Question: I'm new to Firebase. I'm trying to query the firebase database and display all the child objects of the results in a ListView. I've no errors but nothing is being displayed. It doesn't crash but it doesn't do anything either. Please help me out.
The contents of my database:

Here's my code for data retrieval:
'''
imgbtn.setOnClickListener(new View.OnClickListener() {
@Override
public void onClick(View view) {
key = search.getText().toString().trim();
Firebase newRef = new Firebase("https://stockmanager-142503.firebaseio.com/Items");
Query query = newRef.orderByChild("Idno").equalTo(key);
query.addChildEventListener(new ChildEventListener() {
@Override
public void onChildAdded(DataSnapshot dataSnapshot, String s) {
Map<String,Item> td = (HashMap<String,Item>) dataSnapshot.getValue();
List<Item> valuesToMatch = new ArrayList<Item>(td.values());
myAdapter myadapter=new myAdapter(getActivity(),valuesToMatch);
mlistView.setAdapter(myadapter);
}
@Override
public void onChildChanged(DataSnapshot dataSnapshot, String s) {
}
@Override
public void onChildRemoved(DataSnapshot dataSnapshot) {
}
@Override
public void onChildMoved(DataSnapshot dataSnapshot, String s) {
}
@Override
public void onCancelled(FirebaseError firebaseError) {
AlertDialog.Builder builder = new AlertDialog.Builder(getActivity());
builder.setMessage(firebaseError.getMessage())
.setTitle("Error!")
.setPositiveButton(android.R.string.ok, null);
AlertDialog dialog = builder.create();
dialog.show();
}
});
'''
Here's my adapter class:
'''
public class myAdapter extends BaseAdapter {
private List<Item> items;
private Context mContext;
public myAdapter(Context mContext, List<Item> items) {
this.mContext=mContext;
this.items=items;
}
@Override
public int getCount() {
return 0;
}
@Override
public Object getItem(int i) {
return null;
}
@Override
public long getItemId(int i) {
return 0;
}
@Override
public View getView(int i, View view, ViewGroup viewGroup) {
LinearLayout linearLayout;
Item item=items.get(i);
if (view == null) {
linearLayout = (LinearLayout) LayoutInflater.from(mContext).inflate(R.layout.rowitem, viewGroup, false);
} else {
linearLayout = (LinearLayout)view;
}
TextView text1=(TextView)linearLayout.findViewById(R.id.text1);
TextView text2=(TextView)linearLayout.findViewById(R.id.text2);
TextView text3=(TextView)linearLayout.findViewById(R.id.text3);
TextView text4=(TextView)linearLayout.findViewById(R.id.text4);
TextView text5=(TextView)linearLayout.findViewById(R.id.text5);
text1.setText(item.getIdno());
text2.setText(item.getName());
text3.setText(item.getBrand());
text4.setText(item.getCost());
text5.setText(item.getDate());
return null;
}
}
'''
Here is the item class:
'''
public class Item {
private String Type;
private String Name;
private String Brand;
private String Cost;
private String Date;
private String Store;
private String Idno;
public String getName() {
return Name;
}
public String getIdno() {
return Idno;
}
public String getCost() {
return Cost;
}
public void setDate(String date) {
Date = date;
}
public String getBrand() {
return Brand;
}
public String getStore() {
return Store;
}
public String getType() {
return Type;
}
public String getDate() {
return Date;
}
}
'''
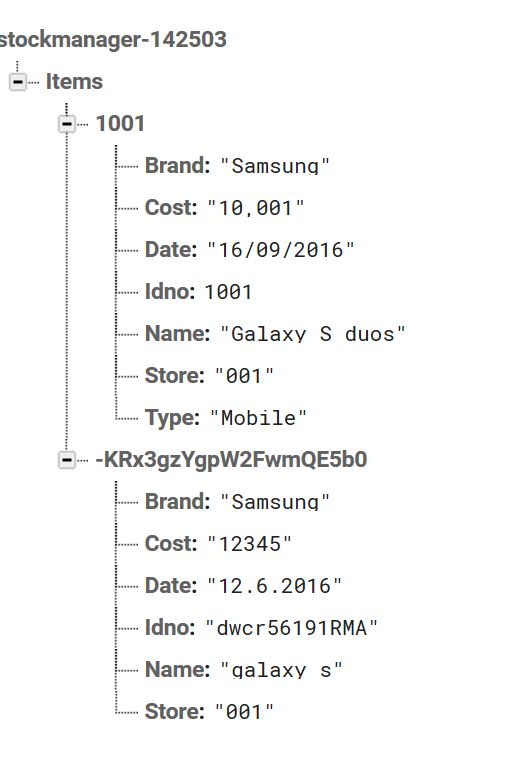
Answer: I fixed it myself. Apparently, the query returned a list of objects and hence I replaced the Hashmap with a for loop to getchildren and add them to a List. But my listview simply wouldn't display the retreived data. Finally, I used the firebase UI List Adpater given below and that fixed it. Thanks everyone!
'''
imgbtn.setOnClickListener(new View.OnClickListener() {
@Override
public void onClick(View view) {
key = scanContent;
Query q = dbRef.orderByChild("idno").equalTo(key);
FirebaseListAdapter<Item> adapter =new FirebaseListAdapter<Item>(getActivity(),Item.class,R.layout.rowitem,q) {
@Override
protected void populateView(View v, Item item, int position) {
TextView text1=(TextView)v.findViewById(R.id.text1);
TextView text2=(TextView)v.findViewById(R.id.text2);
TextView text3=(TextView)v.findViewById(R.id.text3);
TextView text4=(TextView)v.findViewById(R.id.text4);
TextView text5=(TextView)v.findViewById(R.id.text5);
text1.setText(item.getIdno());
text2.setText(item.getName());
text3.setText(item.getBrand());
text4.setText(item.getCost());
text5.setText(item.getDate());
solditem=item;
}
};
sell.setText("Add this result to Sold Items List?");
sList.setAdapter(adapter);
}
});
'''